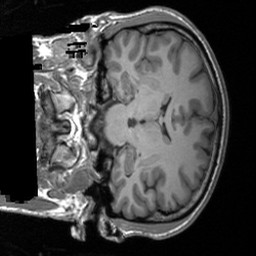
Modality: T1w
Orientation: coronal
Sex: male
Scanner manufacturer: siemens
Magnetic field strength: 3 T
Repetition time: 1.9 s
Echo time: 0.00226 s